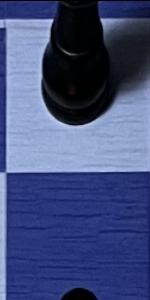
Label: Empty